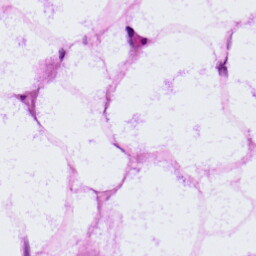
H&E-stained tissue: LymphNode